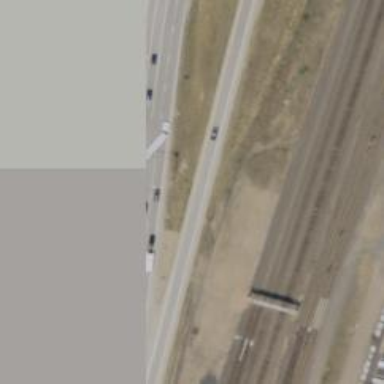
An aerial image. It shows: Trunk link highway.